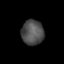
Tissue: prostate
Cell type: T cells
Senescence score: 0.3176
Nuclear area (px): 549
Mean DAPI intensity: 78.834